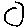
Label: circle